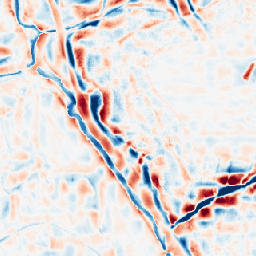
Category: wavelet
Decomposition family: wavelet_dwt
Decomposition parameters: wavelet: coif2
level: 4
Upsampling method: nearest
Upsampling parameters: scale: 8
Upsampling scale: 8